Question: I'm having some trouble with either a 'UIAlertView' or 'UIActionSheet' stealing the focus and not letting go.
To elaborate, I have a setup whereby a user presses a button. This then displays a 'UIAlertView' with a UITextField. When the user presses the 'Ok' button a 'UIActionSheet' is displayed (called from the 'UIAlertView' delegate method) confirming something with the user. However when they press one of the buttons the 'UIActionSheet' goes away but the focus doesn't get returned to the main view.
I have been playing around and whatever I seem to do I always end up with my main 'UIView' being covered with a layer like this (obviously you can seem my view through the layer). I have tried removing all subviews of the view but it didn't have any success.

Please can someone help me out?
Here is the source code:
'''
// This method displays the UIAlertView which contains a UITextView linked up to a
// UIPickerView.
- (IBAction)buttonPressed:(id)sender
{
UIAlertView *deleteAlert = [[UIAlertView alloc] initWithTitle:@"Delete Something"
message:@"Select something to delete:"
delegate:self
cancelButtonTitle:@"Cancel"
otherButtonTitles:@"Ok", nil];
deleteAlert.alertViewStyle = UIAlertViewStylePlainTextInput;
deleteAlert.tag = kDeleteAlert;
deleteTextField = [deleteAlert textFieldAtIndex:0];
[pickerView reloadAllComponents];
deleteTextField.inputView = pickerView;
[deleteAlert show];
}
// The UIAlertView delegate method is then used to display a UIActionSheet to confirm
// whether the user wants to proceed.
- (void) alertView:(UIAlertView *)alert clickedButtonAtIndex:(NSInteger)buttonIndex
{
UIActionSheet *confirmDelete = [[UIActionSheet alloc] initWithTitle:@"Delete blah?"
delegate:self
cancelButtonTitle:@"No"
destructiveButtonTitle:@"Yes"
otherButtonTitles:nil];
confirmDelete.actionSheetStyle = UIActionSheetStyleBlackOpaque;
[confirmDelete showInView:self.parentViewController.tabBarController.view];
}
// Then the focus should be returned to the original view (i.e. where the first button
// was pressed to launch the UIAlertView. However the focus is still locked and the
// view appears slightly dimmed around the edges.
-(void)actionSheet:(UIActionSheet *)actionSheet clickedButtonAtIndex:(NSInteger)buttonIndex
{
if (buttonIndex == actionSheet.destructiveButtonIndex)
{
// Do some stuff ...
}
}
'''
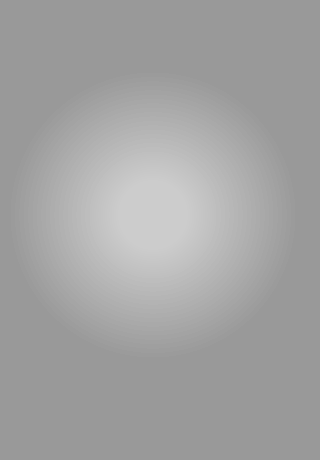
Answer: I think your issue is a result of the deleteAlert alert view not being dismissed when the actionSheet is called.
I sounds to me like the alert view still has focus but is in an unknown state, because it hasn't been dismissed, but you have done something with it's button press.
Presumably, you want to dismiss the alert view when the action sheet is presented? Then when the action sheet is dismissed, you get back to your main view? So, the order you want:
1) Present alert view
2) If a button on the alert view is pressed, it notifies it's delegate using '- (void)alertView:(UIAlertView *)alertView clickedButtonAtIndex:(NSInteger)buttonIndex'
3) Dismiss the alertView '- (void)dismissWithClickedButtonIndex:(NSInteger)buttonIndex animated:(BOOL)animated' and present the action sheet.
3) When the action sheet is used, it calls it's delegate method '- (void)actionSheet:(UIActionSheet *)actionSheet clickedButtonAtIndex:(NSInteger)buttonIndex' and within that method, dismiss it, or whatever else you need to do.
You would put all of these delegate methods in your original calling viewcontroller, conforming it to '<UIAlertViewDelegate, UIActionSheetDelegate>'.
You will need to make the original viewcontroller the delegate of the alert view AND the action sheet when you create them. I hope this makes sense.
More information <URL>